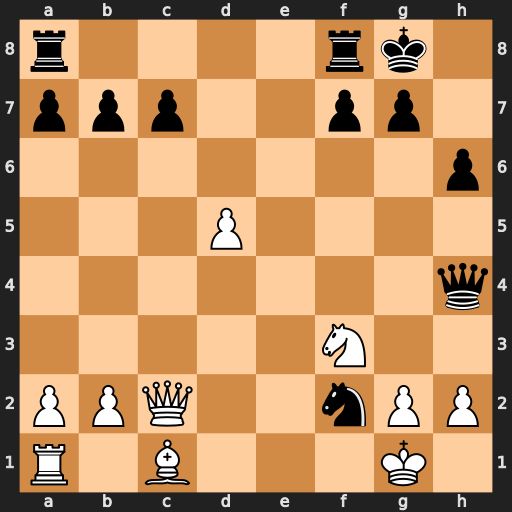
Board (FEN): r4rk1/ppp2pp1/7p/3P4/7q/5N2/PPQ2nPP/R1B3K1
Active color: w
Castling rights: -
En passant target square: -
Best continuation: Nxh4